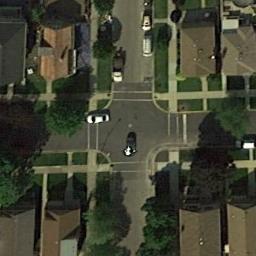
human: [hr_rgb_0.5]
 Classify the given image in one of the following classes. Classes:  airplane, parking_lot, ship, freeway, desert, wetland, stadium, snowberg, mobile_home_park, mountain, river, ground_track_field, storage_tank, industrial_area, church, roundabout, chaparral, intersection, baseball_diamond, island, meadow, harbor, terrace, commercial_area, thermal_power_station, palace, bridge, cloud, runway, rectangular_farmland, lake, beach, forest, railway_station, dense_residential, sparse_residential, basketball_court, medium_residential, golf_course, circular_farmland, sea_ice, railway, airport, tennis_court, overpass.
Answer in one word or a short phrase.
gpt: intersection